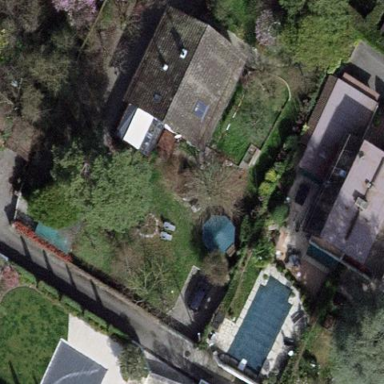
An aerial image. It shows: Garden surrounded by fence.